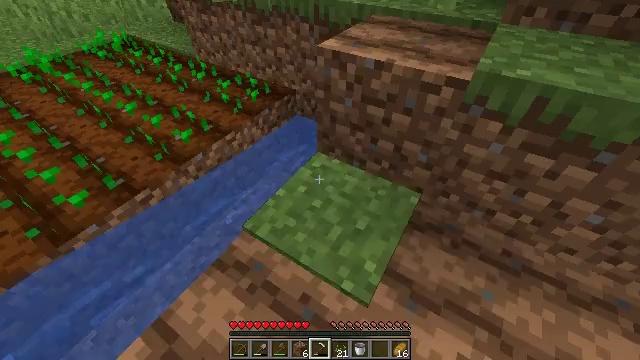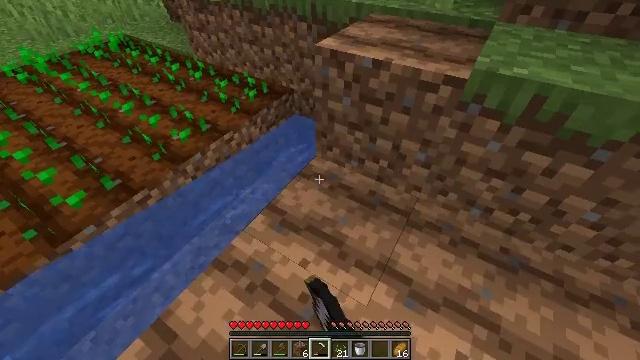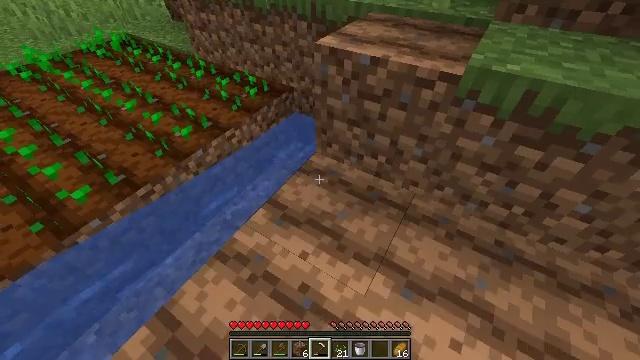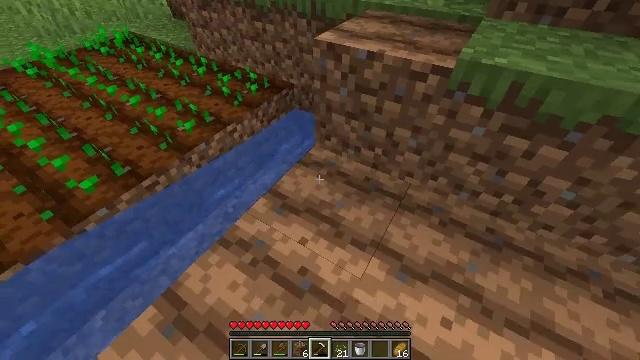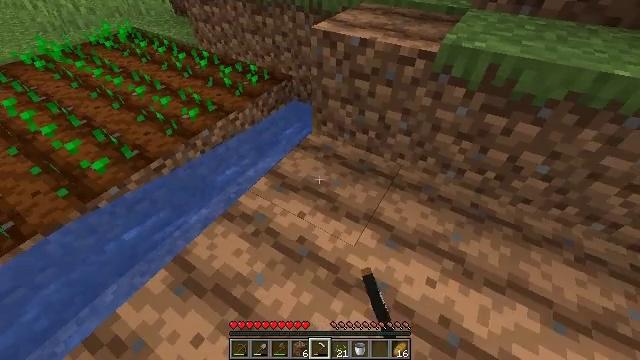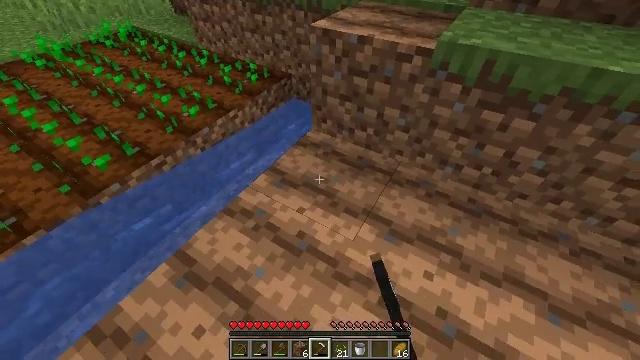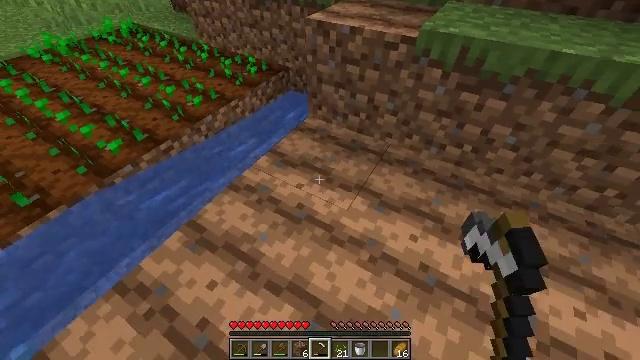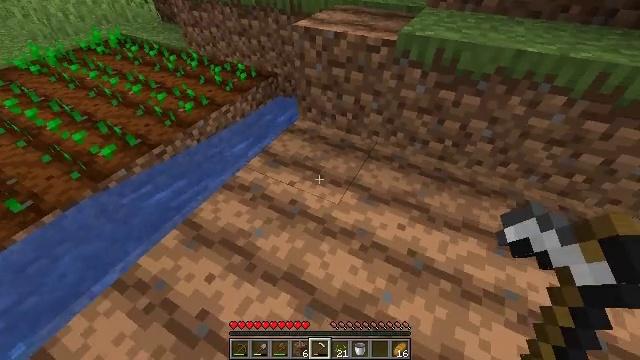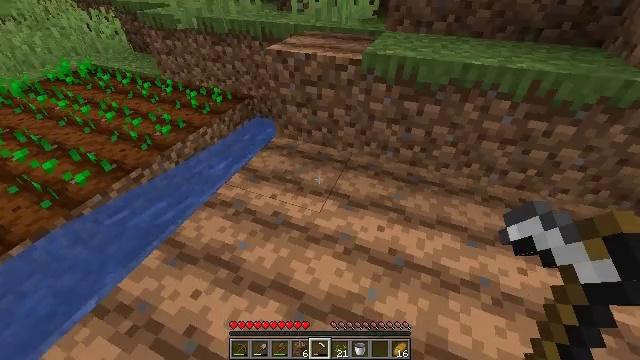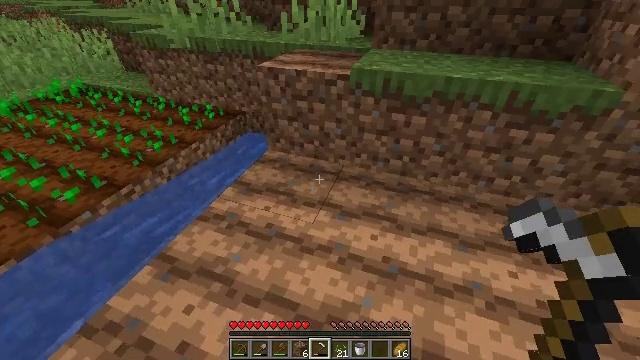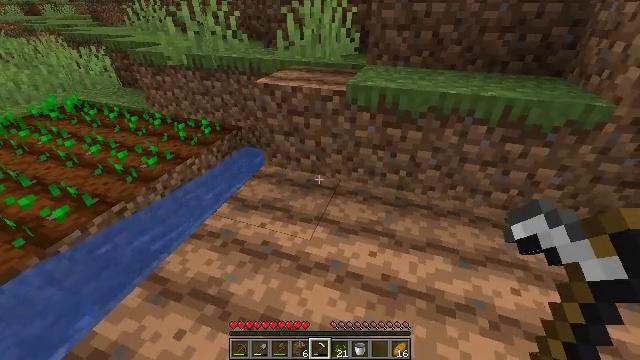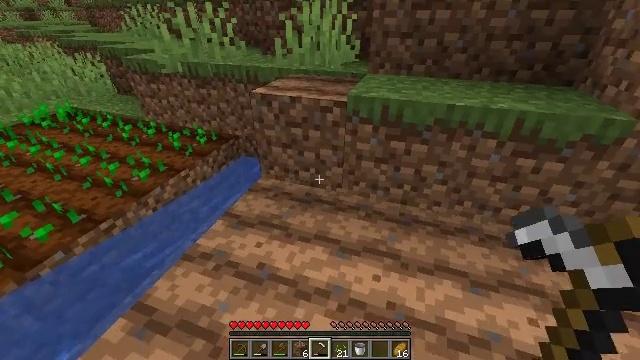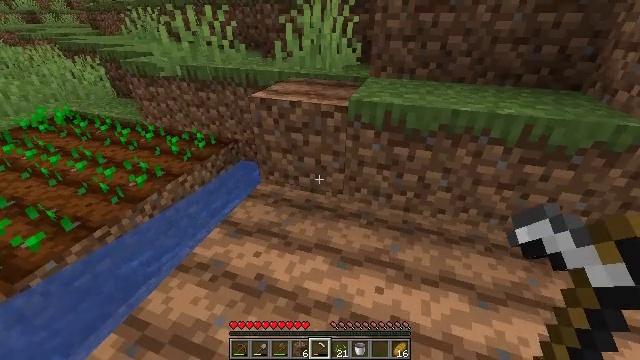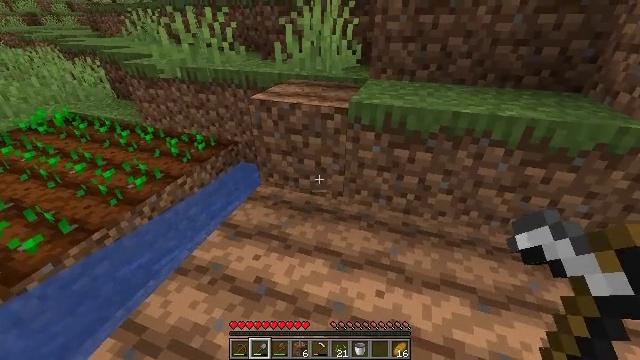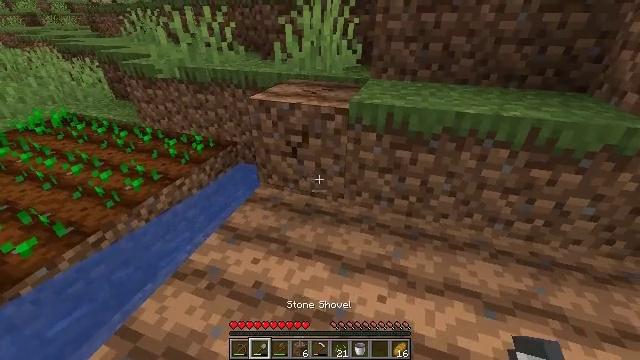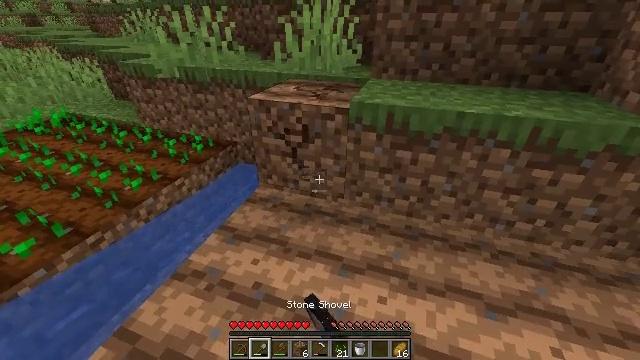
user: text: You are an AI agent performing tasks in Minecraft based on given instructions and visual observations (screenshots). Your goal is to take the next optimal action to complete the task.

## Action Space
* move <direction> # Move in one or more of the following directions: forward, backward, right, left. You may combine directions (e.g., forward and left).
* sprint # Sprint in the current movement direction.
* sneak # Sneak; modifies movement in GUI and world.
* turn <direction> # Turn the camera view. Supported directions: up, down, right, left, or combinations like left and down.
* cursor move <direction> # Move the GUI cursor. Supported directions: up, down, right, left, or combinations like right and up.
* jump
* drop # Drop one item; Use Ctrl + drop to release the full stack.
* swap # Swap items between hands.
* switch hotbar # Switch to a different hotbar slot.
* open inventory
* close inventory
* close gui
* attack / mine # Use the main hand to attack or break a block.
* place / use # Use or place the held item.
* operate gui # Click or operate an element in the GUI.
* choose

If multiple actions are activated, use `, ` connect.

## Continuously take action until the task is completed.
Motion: motion action
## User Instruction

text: Break the farmland to revert it to dirt.
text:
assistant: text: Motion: use / place
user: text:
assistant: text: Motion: move back, use / place
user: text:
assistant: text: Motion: move back, use / place
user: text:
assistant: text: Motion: move back, use / place
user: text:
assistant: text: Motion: move back
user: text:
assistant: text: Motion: move back
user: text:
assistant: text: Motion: turn right and up
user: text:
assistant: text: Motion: turn right and up
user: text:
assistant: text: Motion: turn right and up
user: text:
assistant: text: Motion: move forward, turn up
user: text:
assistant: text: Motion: move forward
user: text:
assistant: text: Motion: no_op
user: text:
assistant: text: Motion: switch to hotbar 2
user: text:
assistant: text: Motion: attack / mine, switch to hotbar 2
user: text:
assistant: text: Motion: attack / mine, switch to hotbar 2
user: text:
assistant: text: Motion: attack / mine, switch to hotbar 2
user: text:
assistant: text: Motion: attack / mine
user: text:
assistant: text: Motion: attack / mine
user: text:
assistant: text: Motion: attack / mine
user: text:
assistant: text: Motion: turn right and up, attack / mine
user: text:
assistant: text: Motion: turn right, attack / mine
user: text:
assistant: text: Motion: turn right, attack / mine
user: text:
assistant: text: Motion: attack / mine